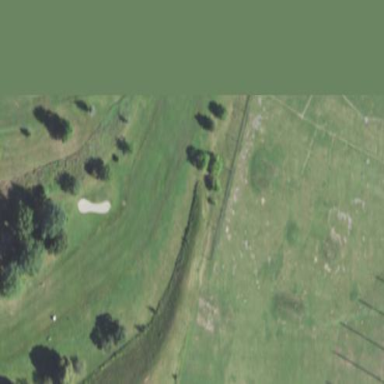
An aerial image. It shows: Grassy area designated for golf activities. It is fairway and also serves as driving range for leisurely golf practice.